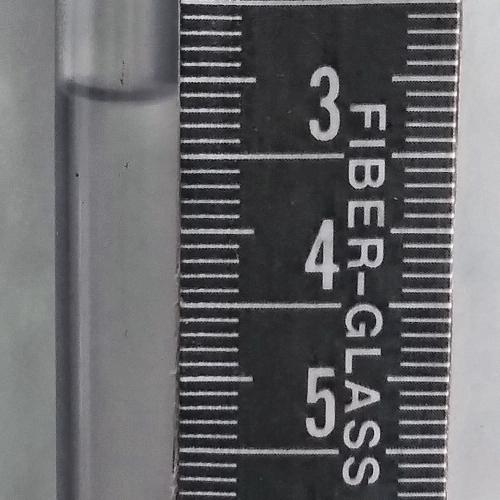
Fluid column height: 3.1 cm